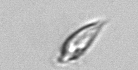
Label: Oxytoxum